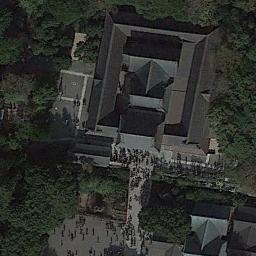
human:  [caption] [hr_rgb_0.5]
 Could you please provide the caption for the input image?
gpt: The palace is surrounded by trees .

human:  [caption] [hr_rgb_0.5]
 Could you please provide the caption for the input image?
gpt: Half of the roof of this palace is red .

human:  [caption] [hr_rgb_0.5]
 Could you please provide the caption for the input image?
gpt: The dark gray palace is surrounded by a grove of trees .

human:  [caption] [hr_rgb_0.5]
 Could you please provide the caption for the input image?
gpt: There are some trees near the palace .

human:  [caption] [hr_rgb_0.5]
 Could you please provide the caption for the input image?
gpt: There are some green trees around the palace .